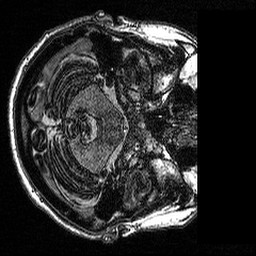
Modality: MP2RAGE
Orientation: axial
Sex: male
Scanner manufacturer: siemens
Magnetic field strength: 3 T
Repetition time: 5 s
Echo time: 0.00292 s